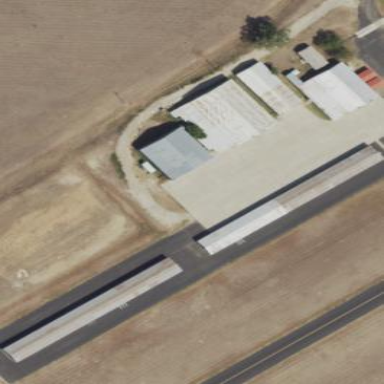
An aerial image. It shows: Hangar building at the airport.